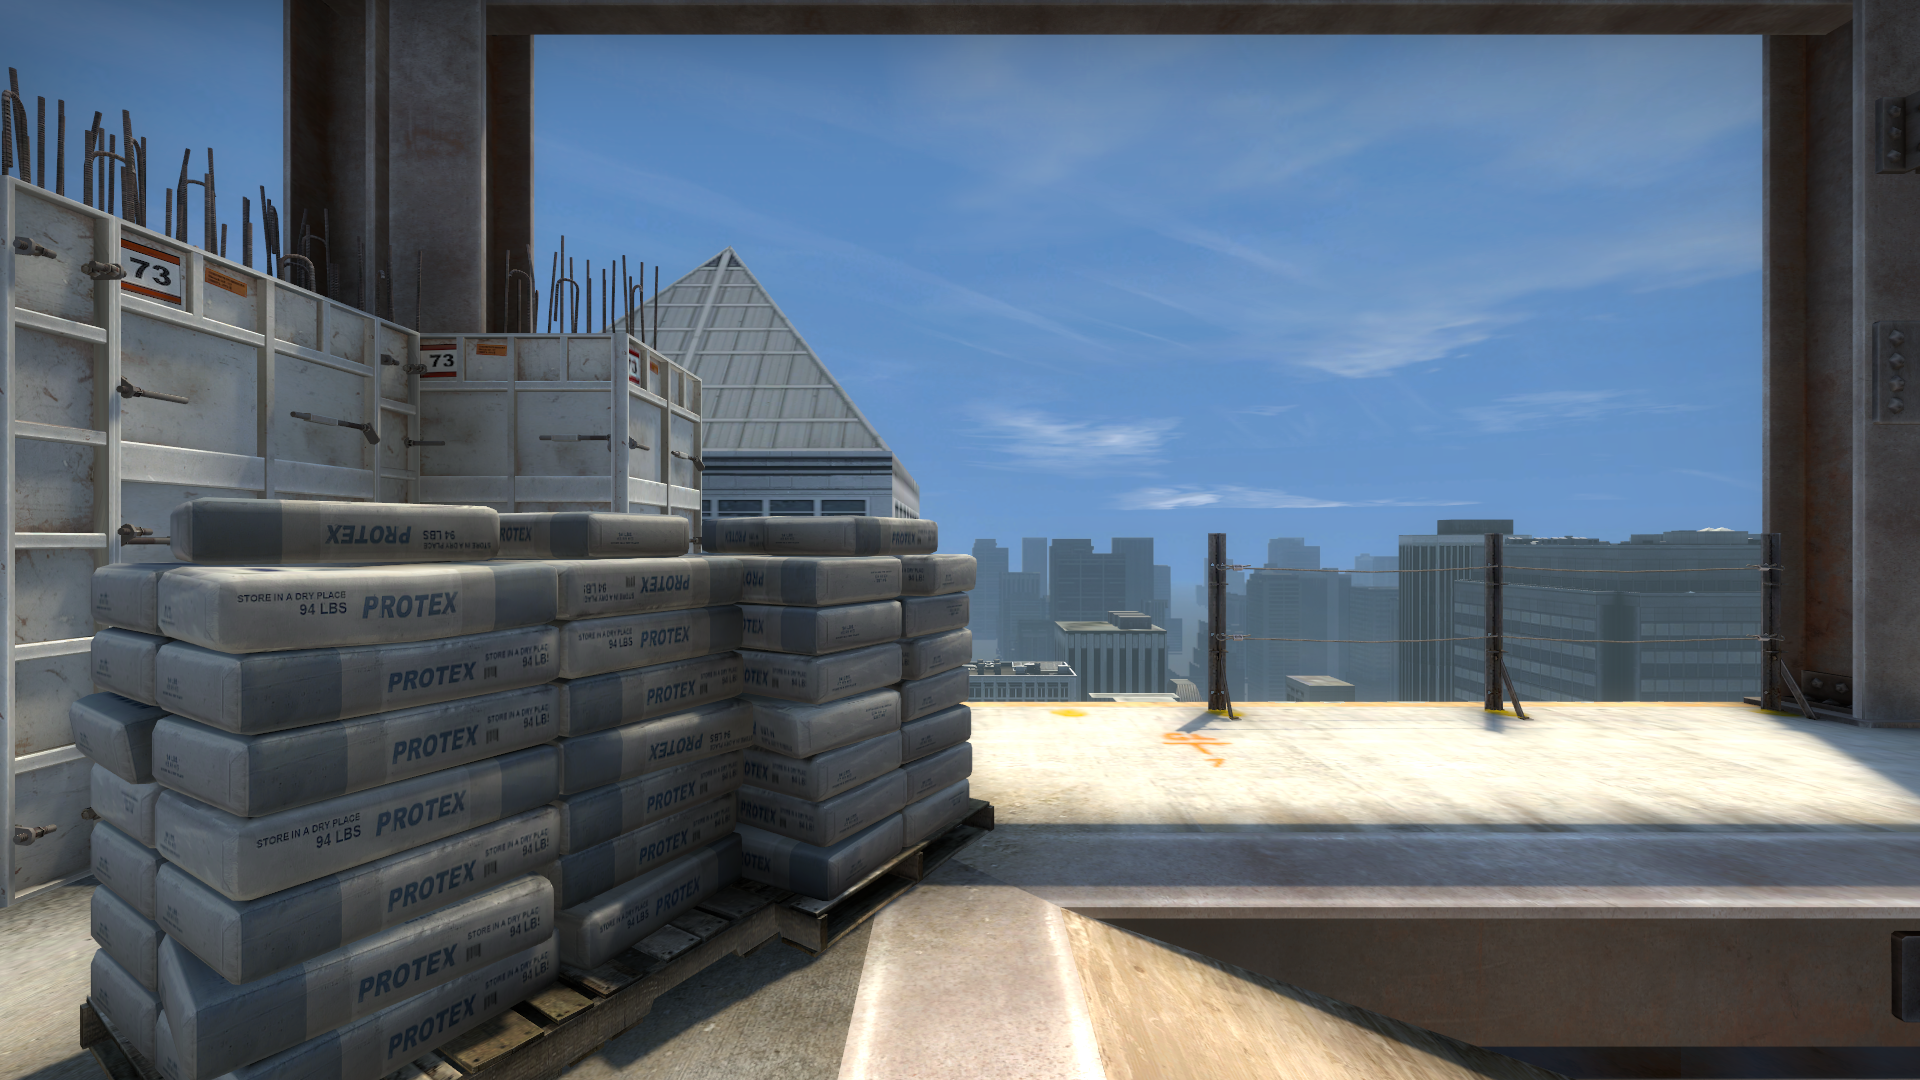
Map: de_vertigo